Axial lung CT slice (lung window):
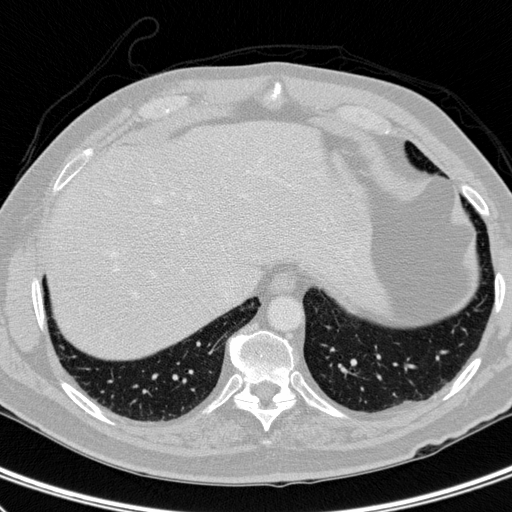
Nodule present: no